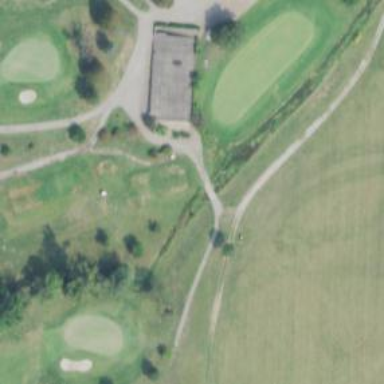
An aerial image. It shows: Pathway for golfing.